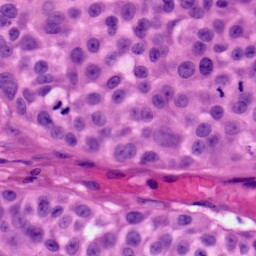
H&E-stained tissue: Skin